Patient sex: M
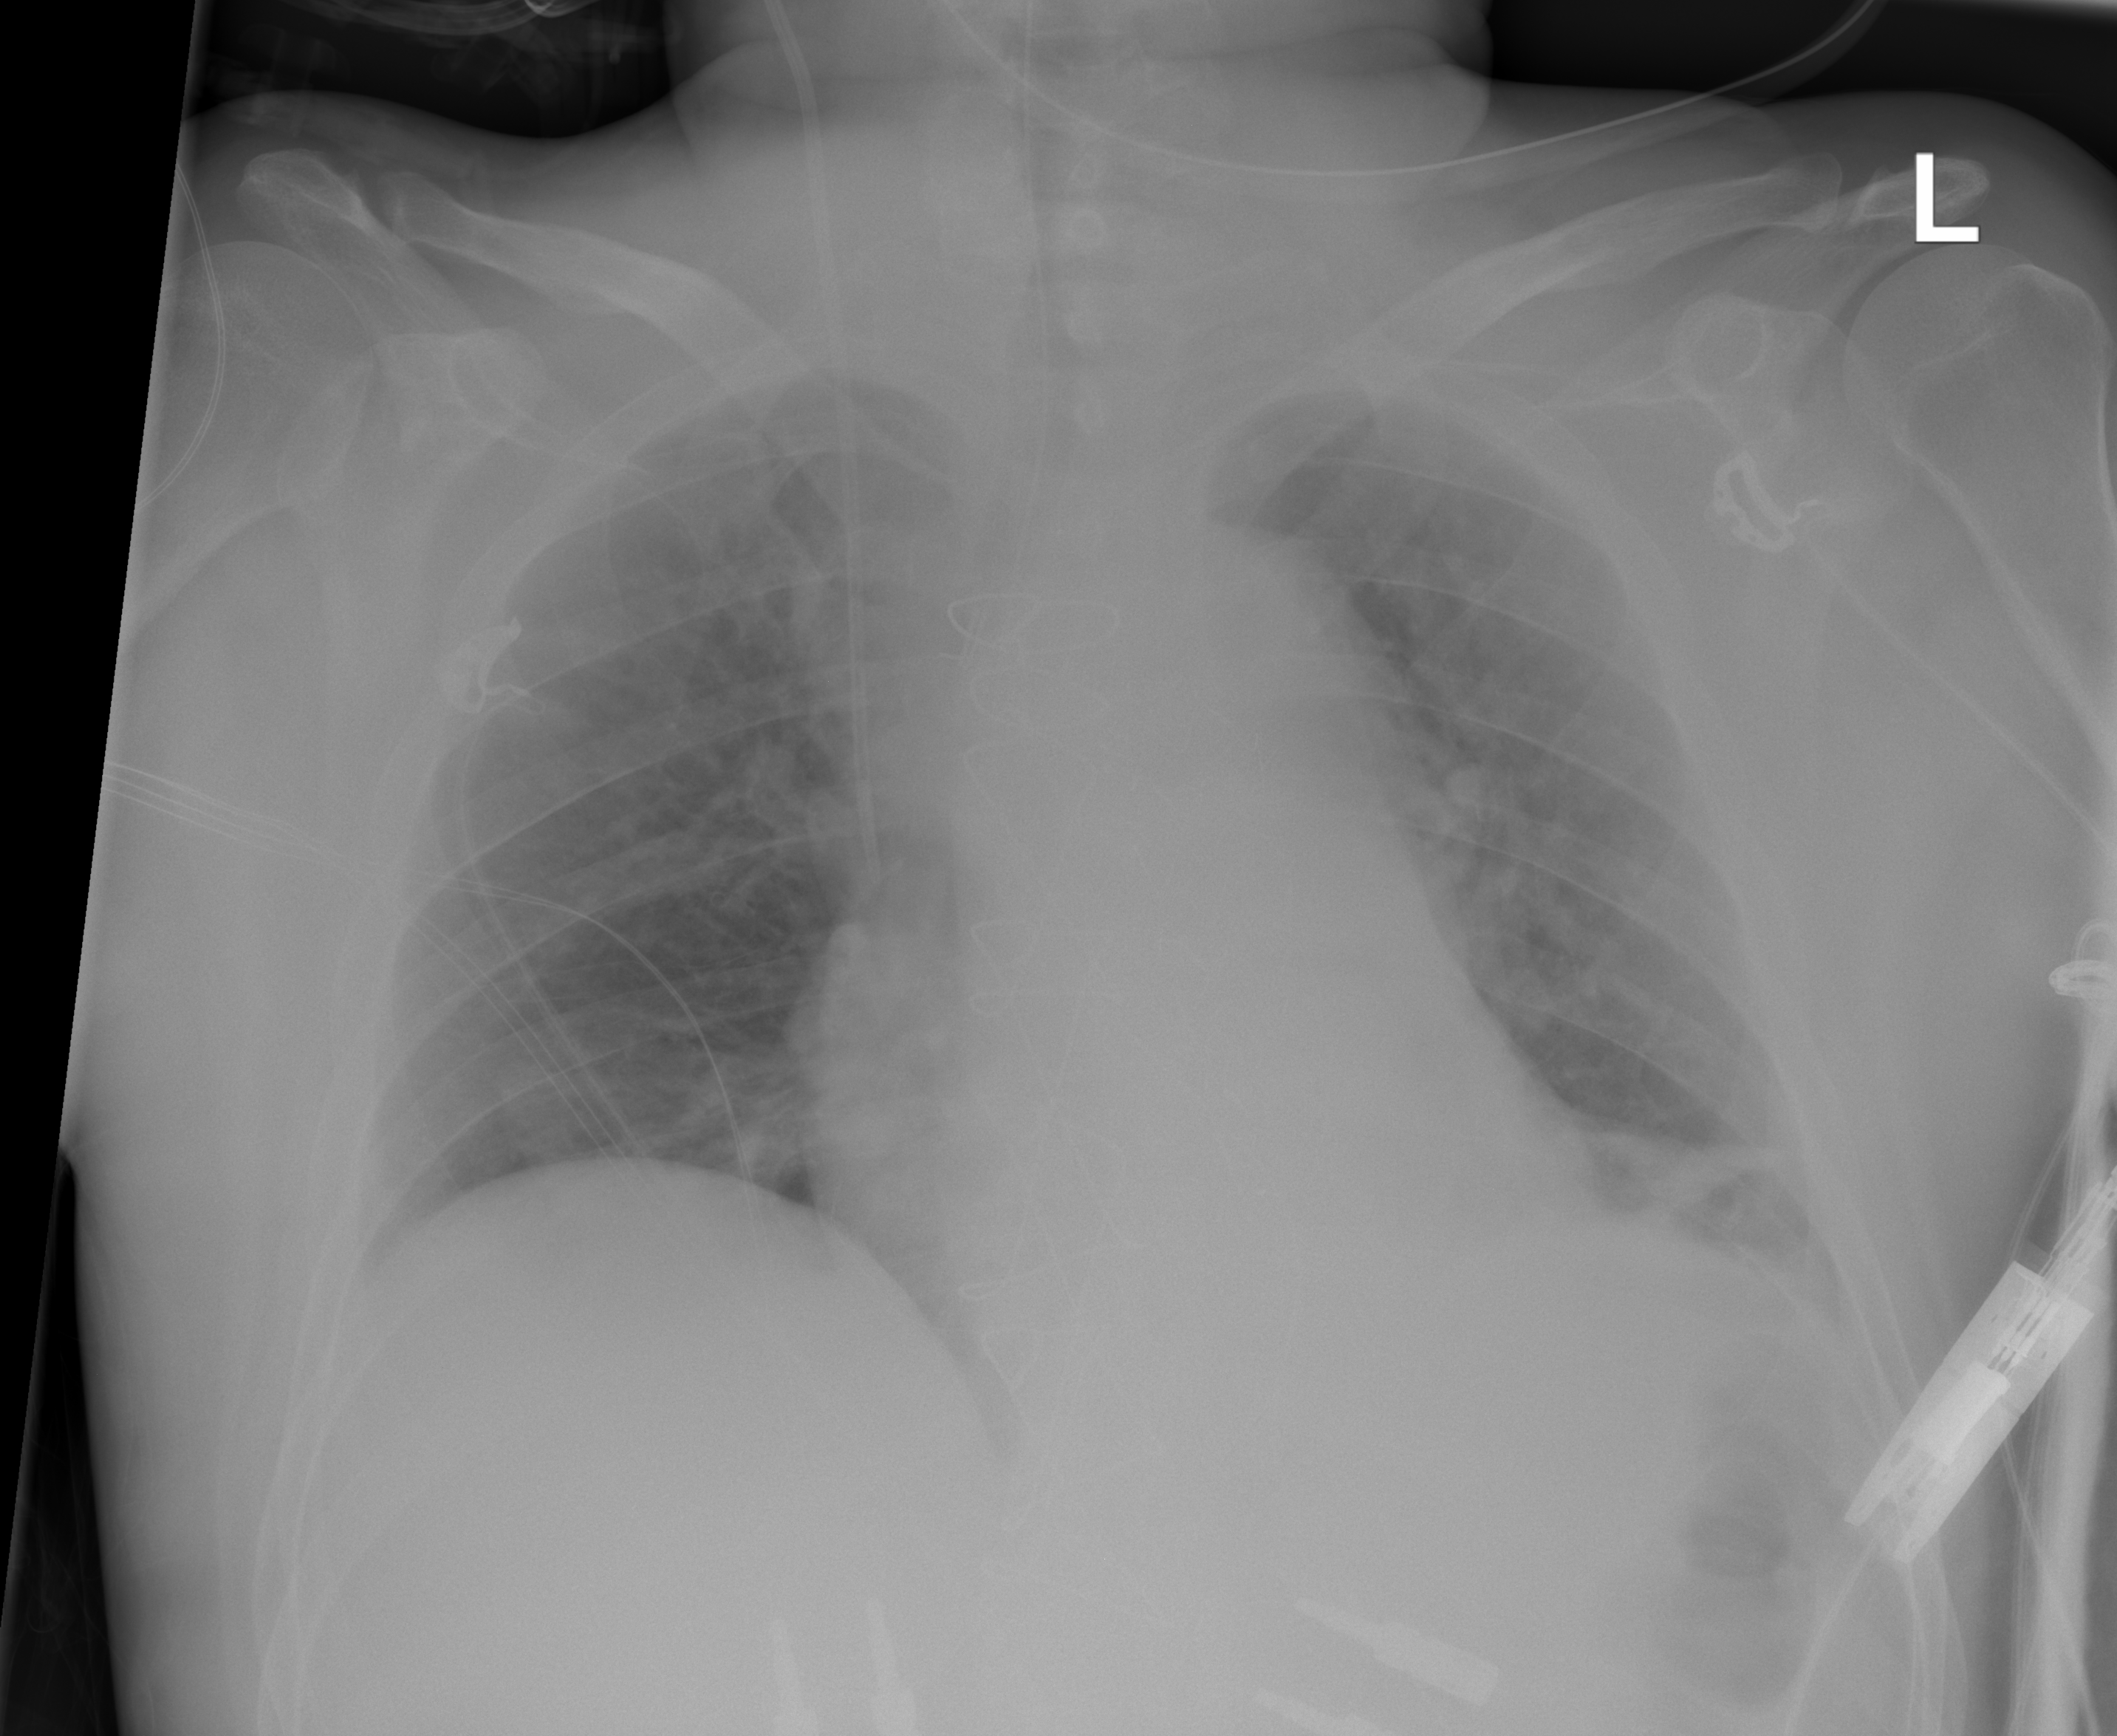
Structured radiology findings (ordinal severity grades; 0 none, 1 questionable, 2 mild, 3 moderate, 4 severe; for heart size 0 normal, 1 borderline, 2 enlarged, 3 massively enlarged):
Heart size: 2
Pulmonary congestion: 0
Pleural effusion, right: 0
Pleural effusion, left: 1
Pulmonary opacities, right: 0
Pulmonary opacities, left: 0
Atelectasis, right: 2
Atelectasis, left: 2